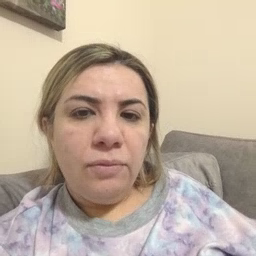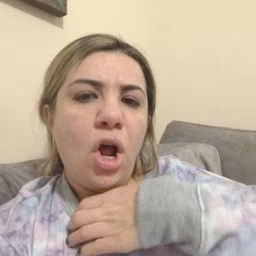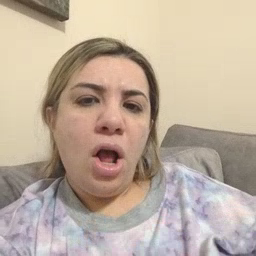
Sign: hungry